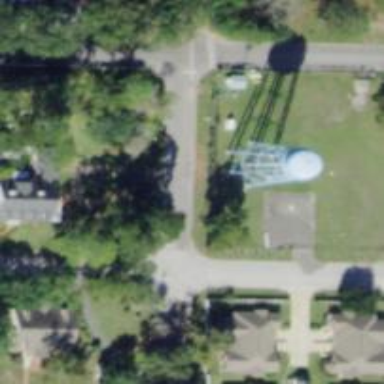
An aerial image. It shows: Water tower that is man-made.